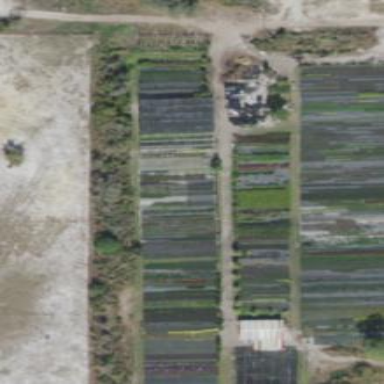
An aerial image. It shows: Plant nursery cultivating trees.